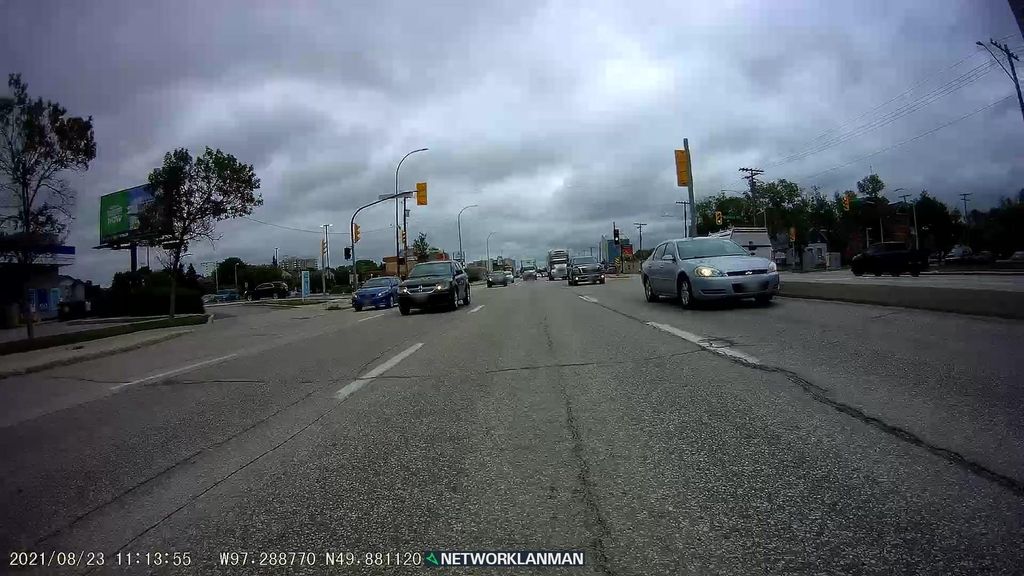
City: winnipeg